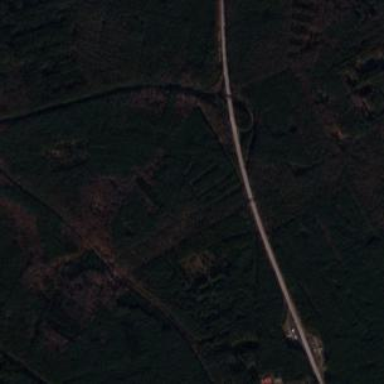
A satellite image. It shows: Motorway junction.